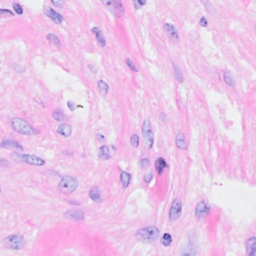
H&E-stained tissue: Breast